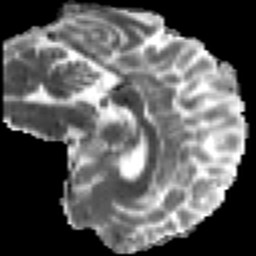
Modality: MD
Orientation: sagittal
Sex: male
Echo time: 0.114 s